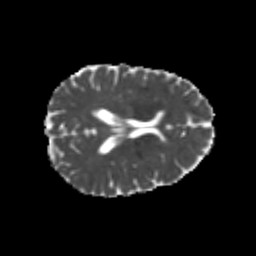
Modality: MD
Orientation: axial
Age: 25
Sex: female
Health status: healthy
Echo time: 0.074 s